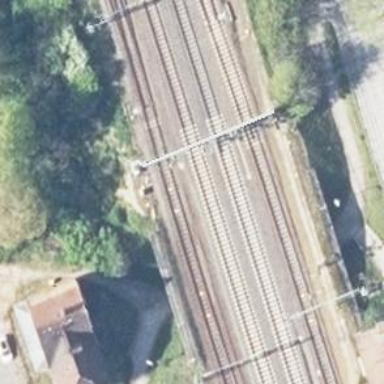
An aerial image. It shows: Railway signal with block marker.